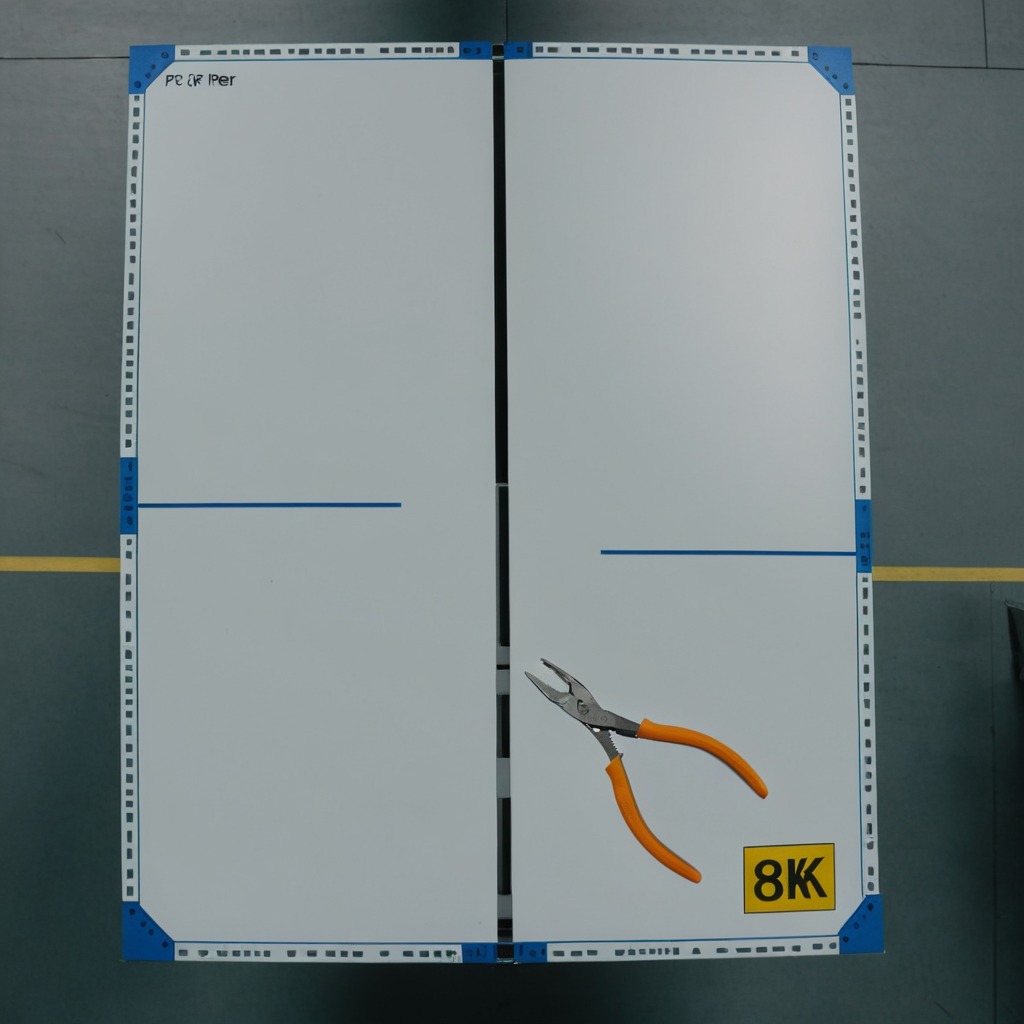
A plier lies on the toolbox surface.